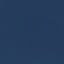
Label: SeaLake